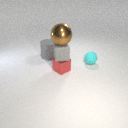
small gray rubber cube below large brown metal sphere